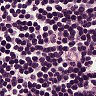
Metastatic tissue present: no